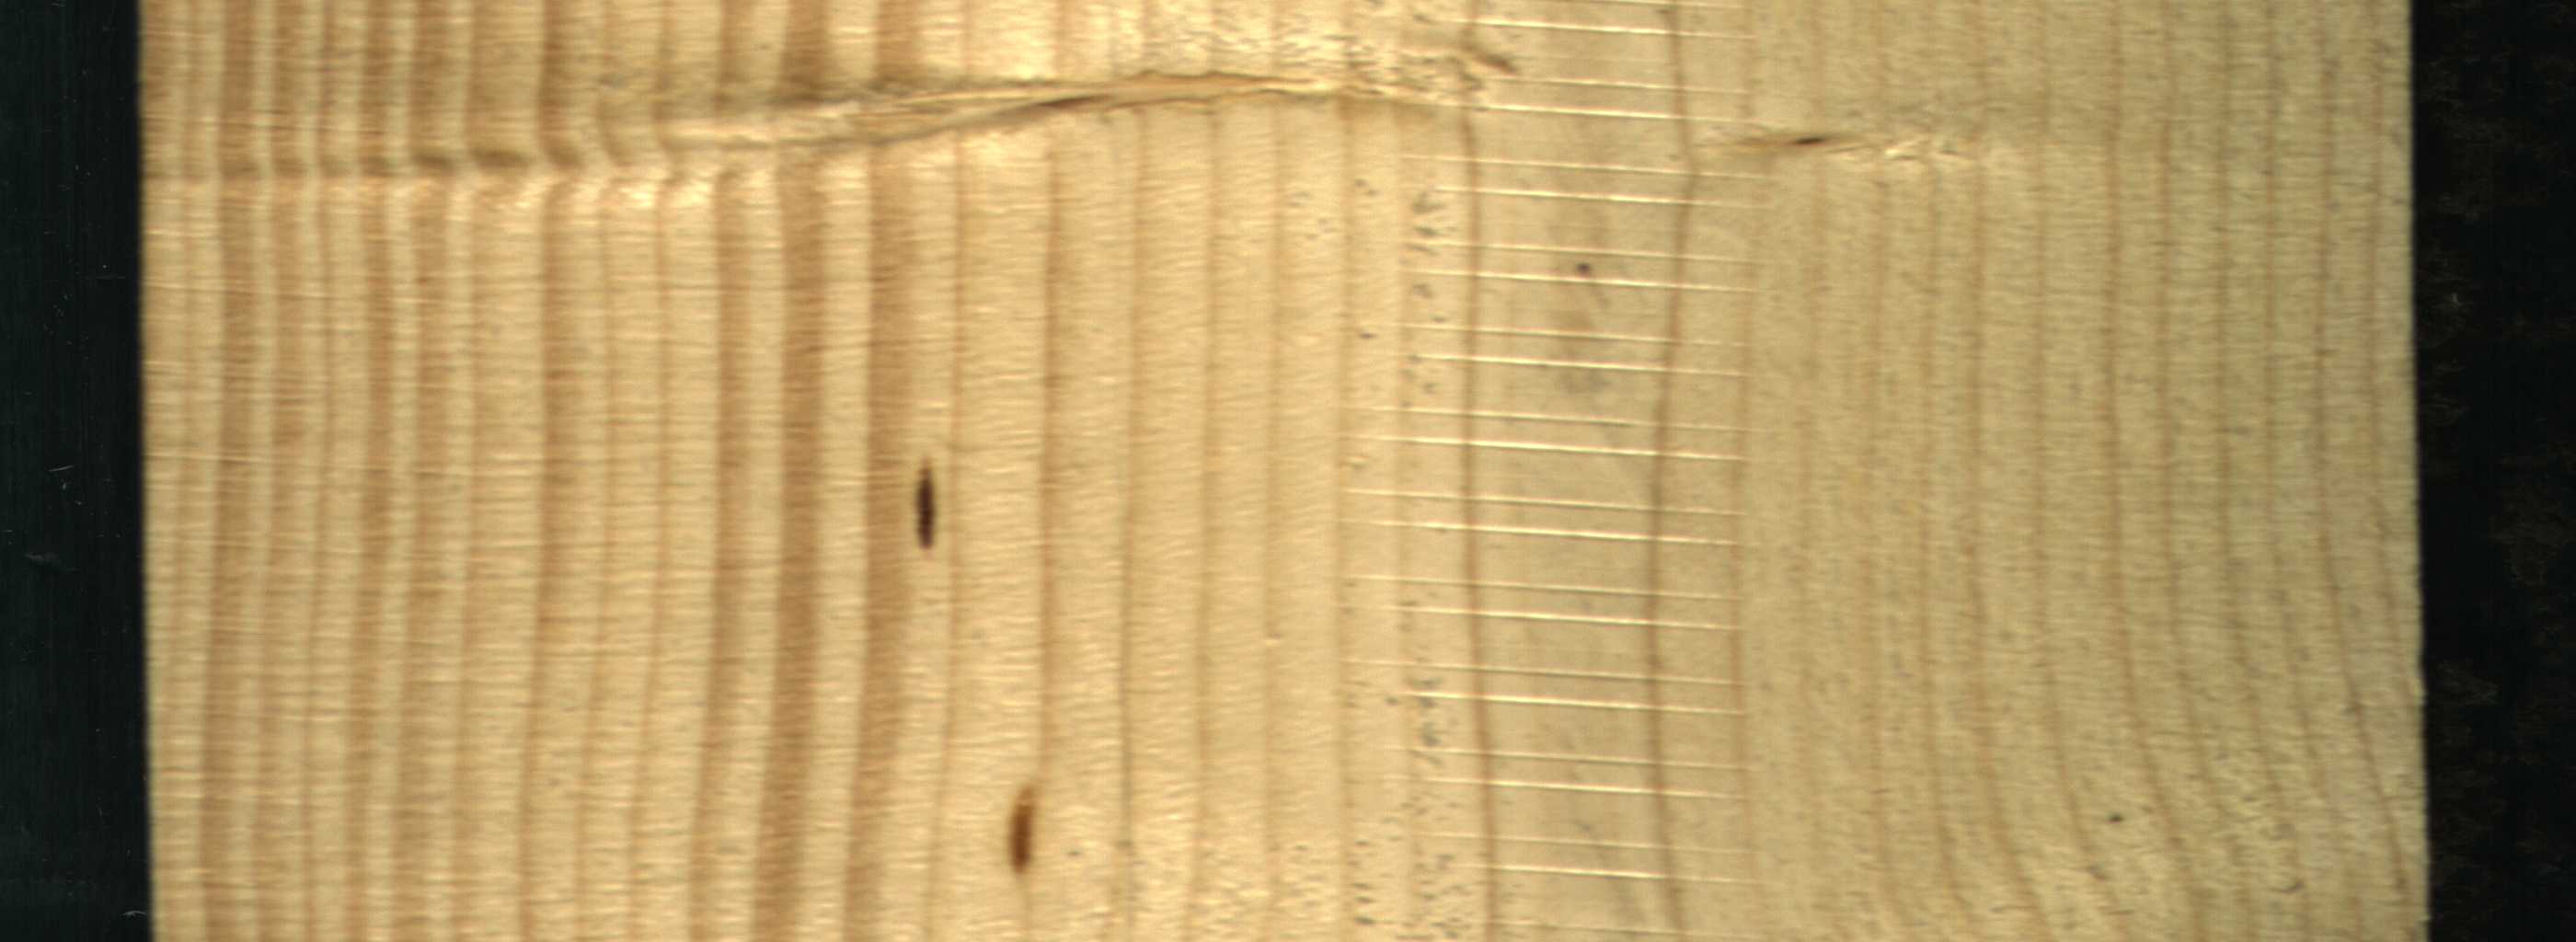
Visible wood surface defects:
resin
resin
Live_Knot
Live_Knot